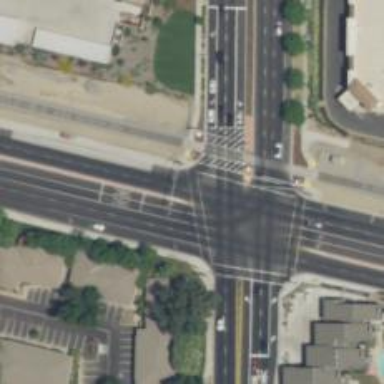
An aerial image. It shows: Crossing with marked lines on the road.